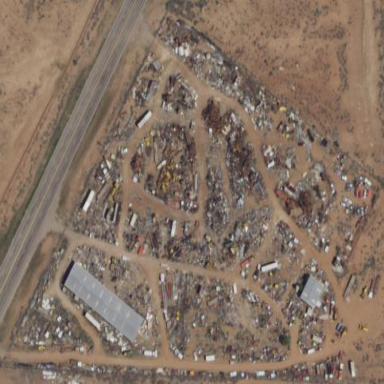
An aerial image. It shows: Scrap yard situated in industrial area.